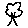
Label: tree